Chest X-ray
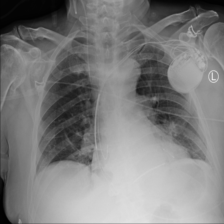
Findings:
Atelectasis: negative
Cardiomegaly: negative
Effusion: negative
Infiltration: negative
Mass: negative
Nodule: negative
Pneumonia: negative
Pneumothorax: negative
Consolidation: negative
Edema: negative
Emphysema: negative
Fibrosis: negative
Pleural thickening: negative
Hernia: negative